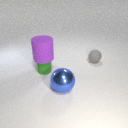
small green rubber cylinder to the left of large blue metal sphere